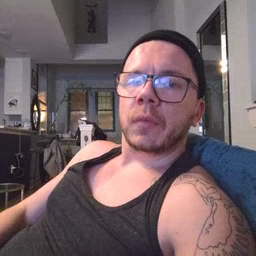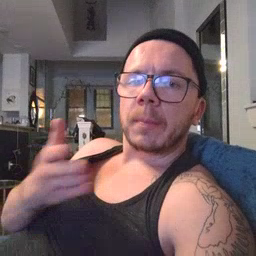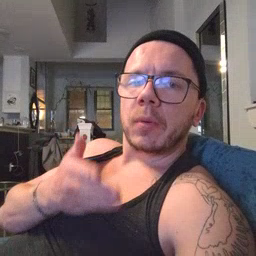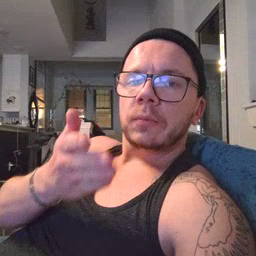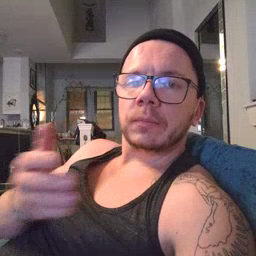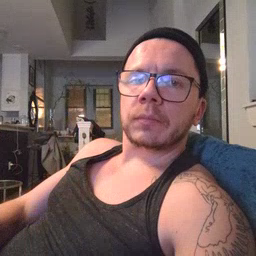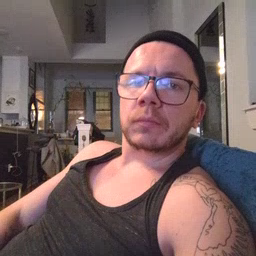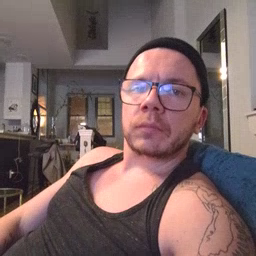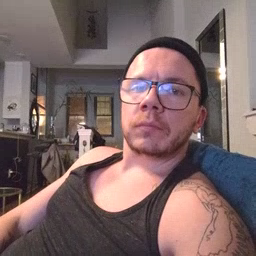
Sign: boat